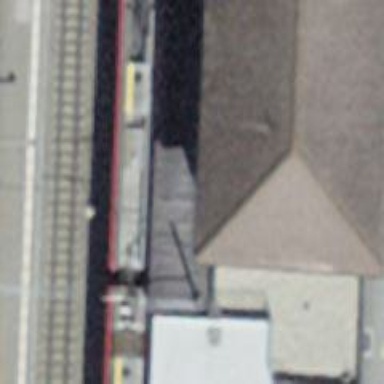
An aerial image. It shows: Railway switch.